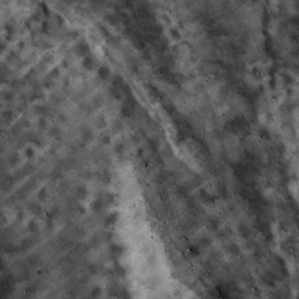
Label: non_frost